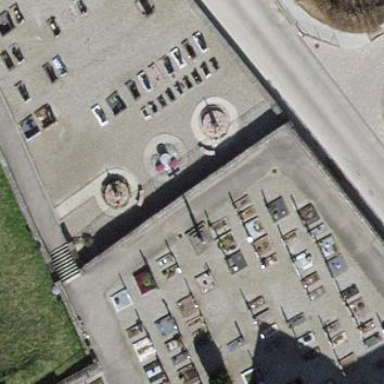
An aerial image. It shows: Graveyard.